Field crop: maize
Growth stage: 2
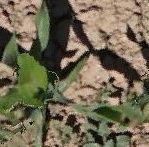
Species: maize